Question: I am using a simple CRUD API in MEAN STACK with a delete function
'''
app.delete('/api/users/:user_id', function(req, res) {
users.remove({
_id : req.params.user_id
}, function(err, user) {
if (err)
res.send(err);
users.find(function(err, users) {
if (err)
res.send(err)
res.json(users);
});
});
});
'''
The controller
'''
var app = angular.module('usersList', []);
app.controller('usersController', function($scope, $http) {
$http.get('/api/users')
.success(function(userData) {
$scope.users = userData;
$scope.length = userData.length;
})
.error(function(data) {
console.log('Error: ' + data);
});
$scope.deleteUser = function(id) {
$http.delete('/api/users/' + id)
.success(function(data) {
$scope.users = data;
console.log(data);
})
.error(function(data) {
console.log('Error: ' + data);
});
};
'''
});
In the HTML file I populate a table as follow with a btn to open modal with corresponding user details by getting the {{$index}}
'''
<body data-ng-controller="usersController">
<table>
<thead>
<tr>
<th>#</th>
<th>ID</th>
<th>Login</th>
<th>Email</th>
<th>Action</th>
</tr>
</thead>
<tbody>
<tr data-ng-repeat="userData in users" >
<td><input type="checkbox"/></td>
<td>{{ userData._id }}</td>
<td>{{ userData.id_userLogin }}</td>
<td>{{ userData.email }}</td>
<td>
<!-- Button trigger for Delete modal -->
<button type="button" data-toggle="modal" data-target="#deleteModal{{$index}}" data-ng-click="Clear()">
<span class="glyphicon glyphicon-trash"></span>
</button>
<!-- Delete Modal -->
<div class="modal fade" id="deleteModal{{$index}}" tabindex="-1" role="dialog">
<div class="modal-dialog">
<div class="modal-content">
<div class="modal-header">
<button type="button" class="close" data-dismiss="modal" aria-label="Close"><span aria-hidden="true">&times;</span></button>
<h4 class="modal-title" id="myModalLabel">Delete <strong>{{ userData.id_userLogin }}</strong> account</h4>
</div>
<div class="modal-body">
<div class="alert alert-danger" role="alert">Are you sure you want to delete this account?</div>
</div>
<div class="modal-footer">
<button type="button" class="btn btn-default" data-dismiss="modal">Close</button>
<button type="button" class="btn btn-danger" data-ng-click="deleteUser(user._id)">Delete</button>
</div>
</div>
</div>
</div>
</td>
</tr>
</tbody>
</table>
'''
How can I use the API to delete the corresponding user from the modal as following does not work
'''
<button type="button" class="btn btn-danger" data-ng-click="deleteUser(user._id)">Delete</button>
'''

It is important that the modal is not a confirm delete popup but a modal with content from where the delete button will delete the corresponding user. Any help would be appreciated.
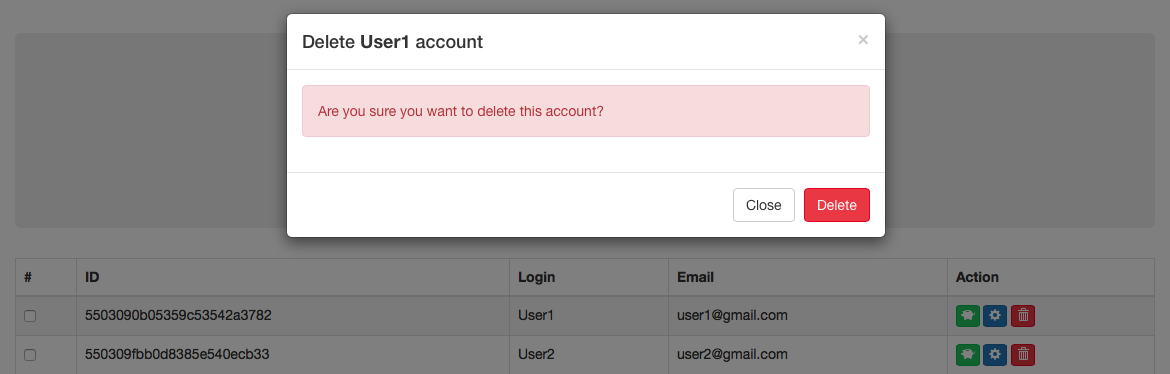
Answer: Seem like the problem is solved. I'll just post the answer here. The html of the button should be:
'''
<button type="button" class="btn btn-danger" data-ng-click="deleteUser(userData._id)">Delete</button>
<!-- Use userData._id instead of user._id-->
'''